Aerial crown-view tile of a tropical tree (Barro Colorado Island, Panama), acquired 20240813:
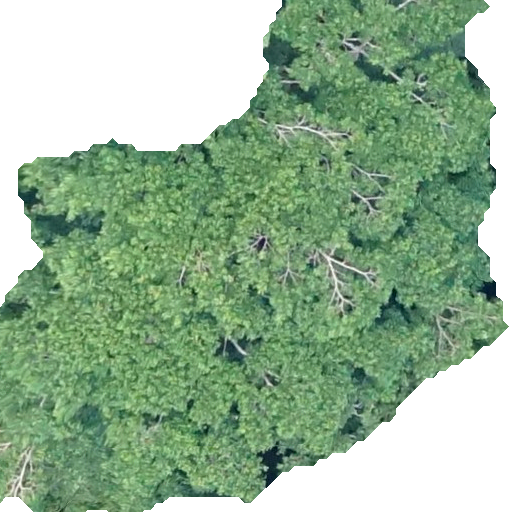
Species: Hura crepitans
GBIF accepted scientific name: Hura crepitans
Crown area: 302.086 m²